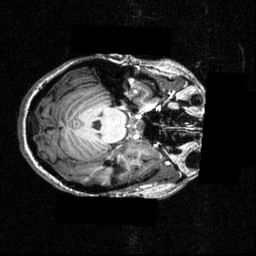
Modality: T1w
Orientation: axial
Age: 20
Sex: female
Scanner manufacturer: siemens
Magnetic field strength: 3.951 T
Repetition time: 1.5 s
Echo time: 0.00335 s